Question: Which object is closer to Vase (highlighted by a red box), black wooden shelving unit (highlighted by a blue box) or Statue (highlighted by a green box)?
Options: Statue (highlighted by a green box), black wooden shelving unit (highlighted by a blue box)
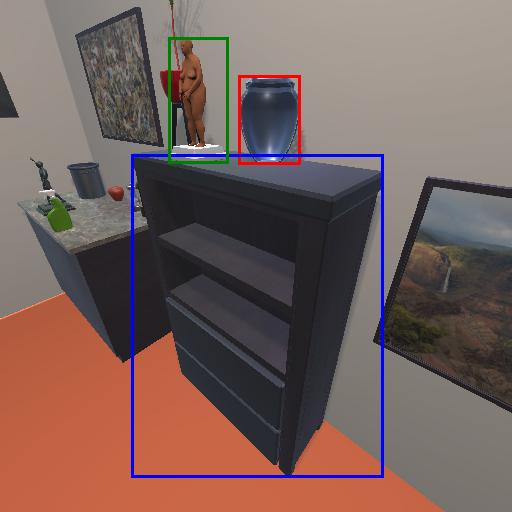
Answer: Statue (highlighted by a green box)